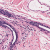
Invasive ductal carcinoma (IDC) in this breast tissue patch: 0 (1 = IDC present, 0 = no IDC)